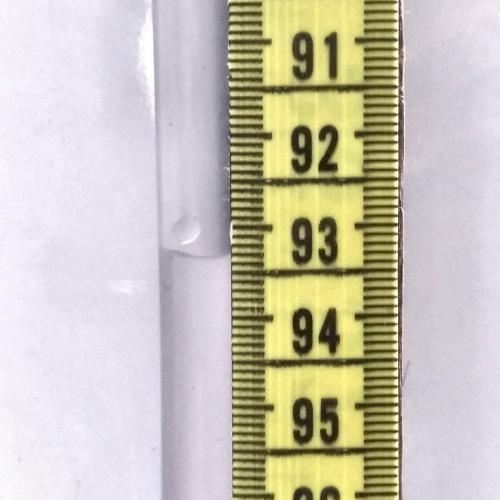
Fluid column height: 93.3 cm